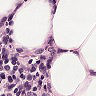
Metastatic tissue present: no